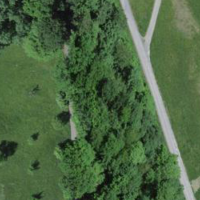
EUNIS habitat code: 40
Species observed at this site:
Corylus avellana
Lamium galeobdolon